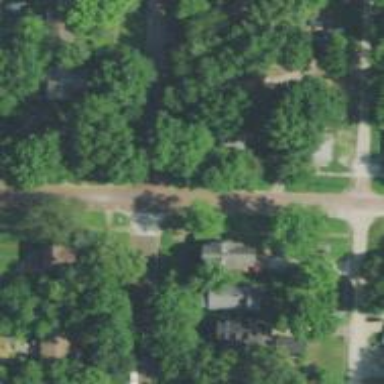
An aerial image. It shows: Residential road.